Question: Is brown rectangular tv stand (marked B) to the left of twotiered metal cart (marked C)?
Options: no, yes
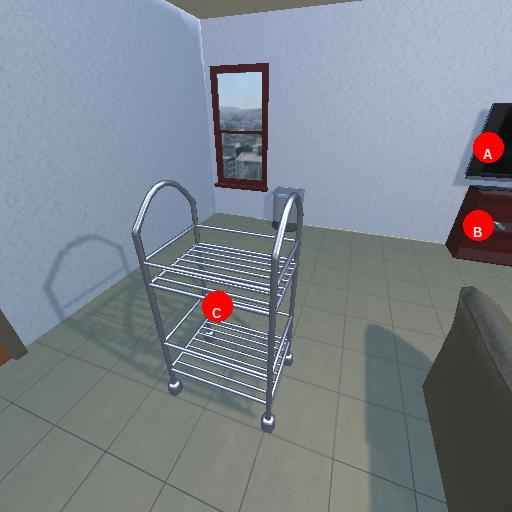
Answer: no